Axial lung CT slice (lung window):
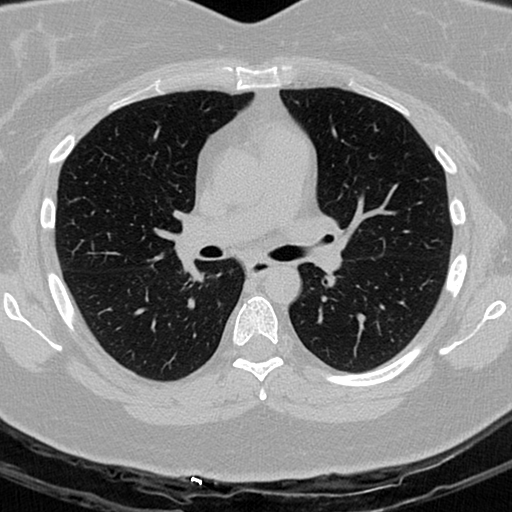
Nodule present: no